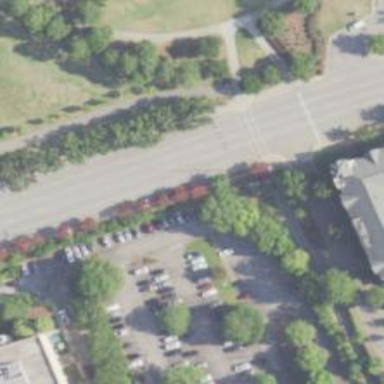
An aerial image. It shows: Marked crossing on cycleway road.